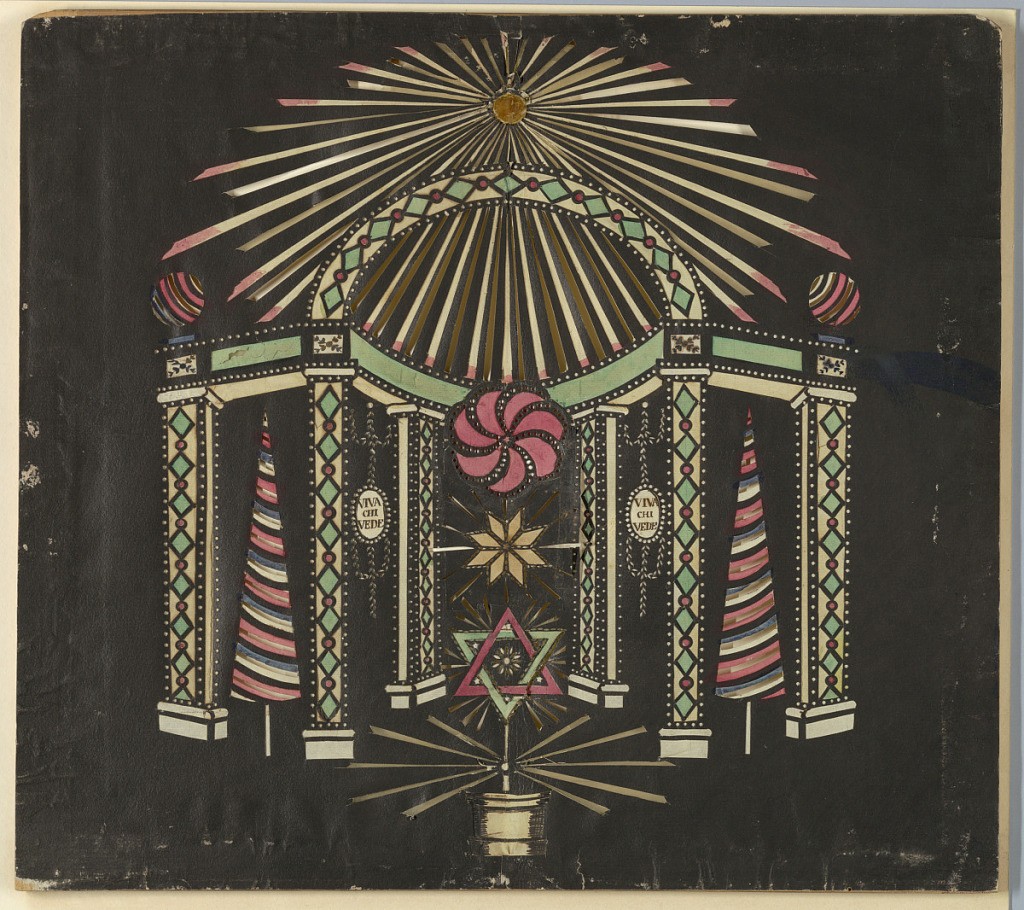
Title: Temple of the Sun
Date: ca. 1780
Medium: Cut paper on wood frame
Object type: Lantern slide
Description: Magic lantern slide, optical toy. On black field, garden house composed of piers and lintels, with half-dome over arched central portion. At top center, a disk with rays of varying length; below, a whorl, an eight-pointed star, and two interlaced triangles forming a six-pointed star suspended above a flower pot. Two medallions suspended from lintel of summer house at either side with text: VIVA / CHI / VEDE; pink, green, and white transparencies.